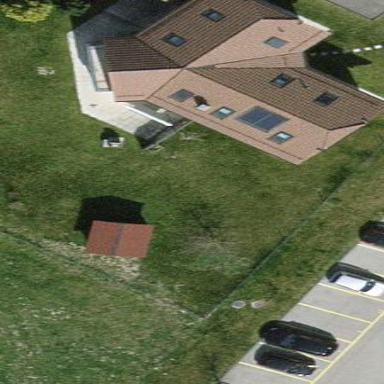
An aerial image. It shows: Simple and straightforward house.